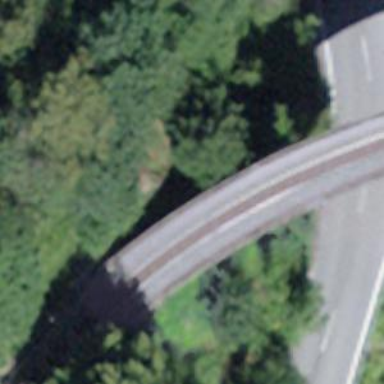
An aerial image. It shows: Narrow-gauge railway bridge with electrified contact lines over single track.